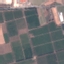
Land use / land cover: PermanentCrop